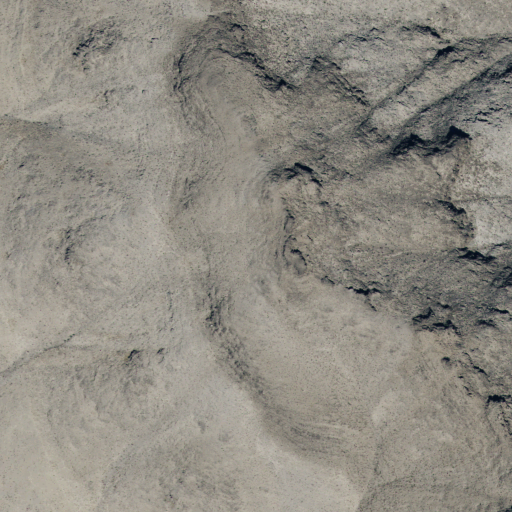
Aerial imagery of ridge(s) in Utah named Warm Cove Ridge containing only shrub